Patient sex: M
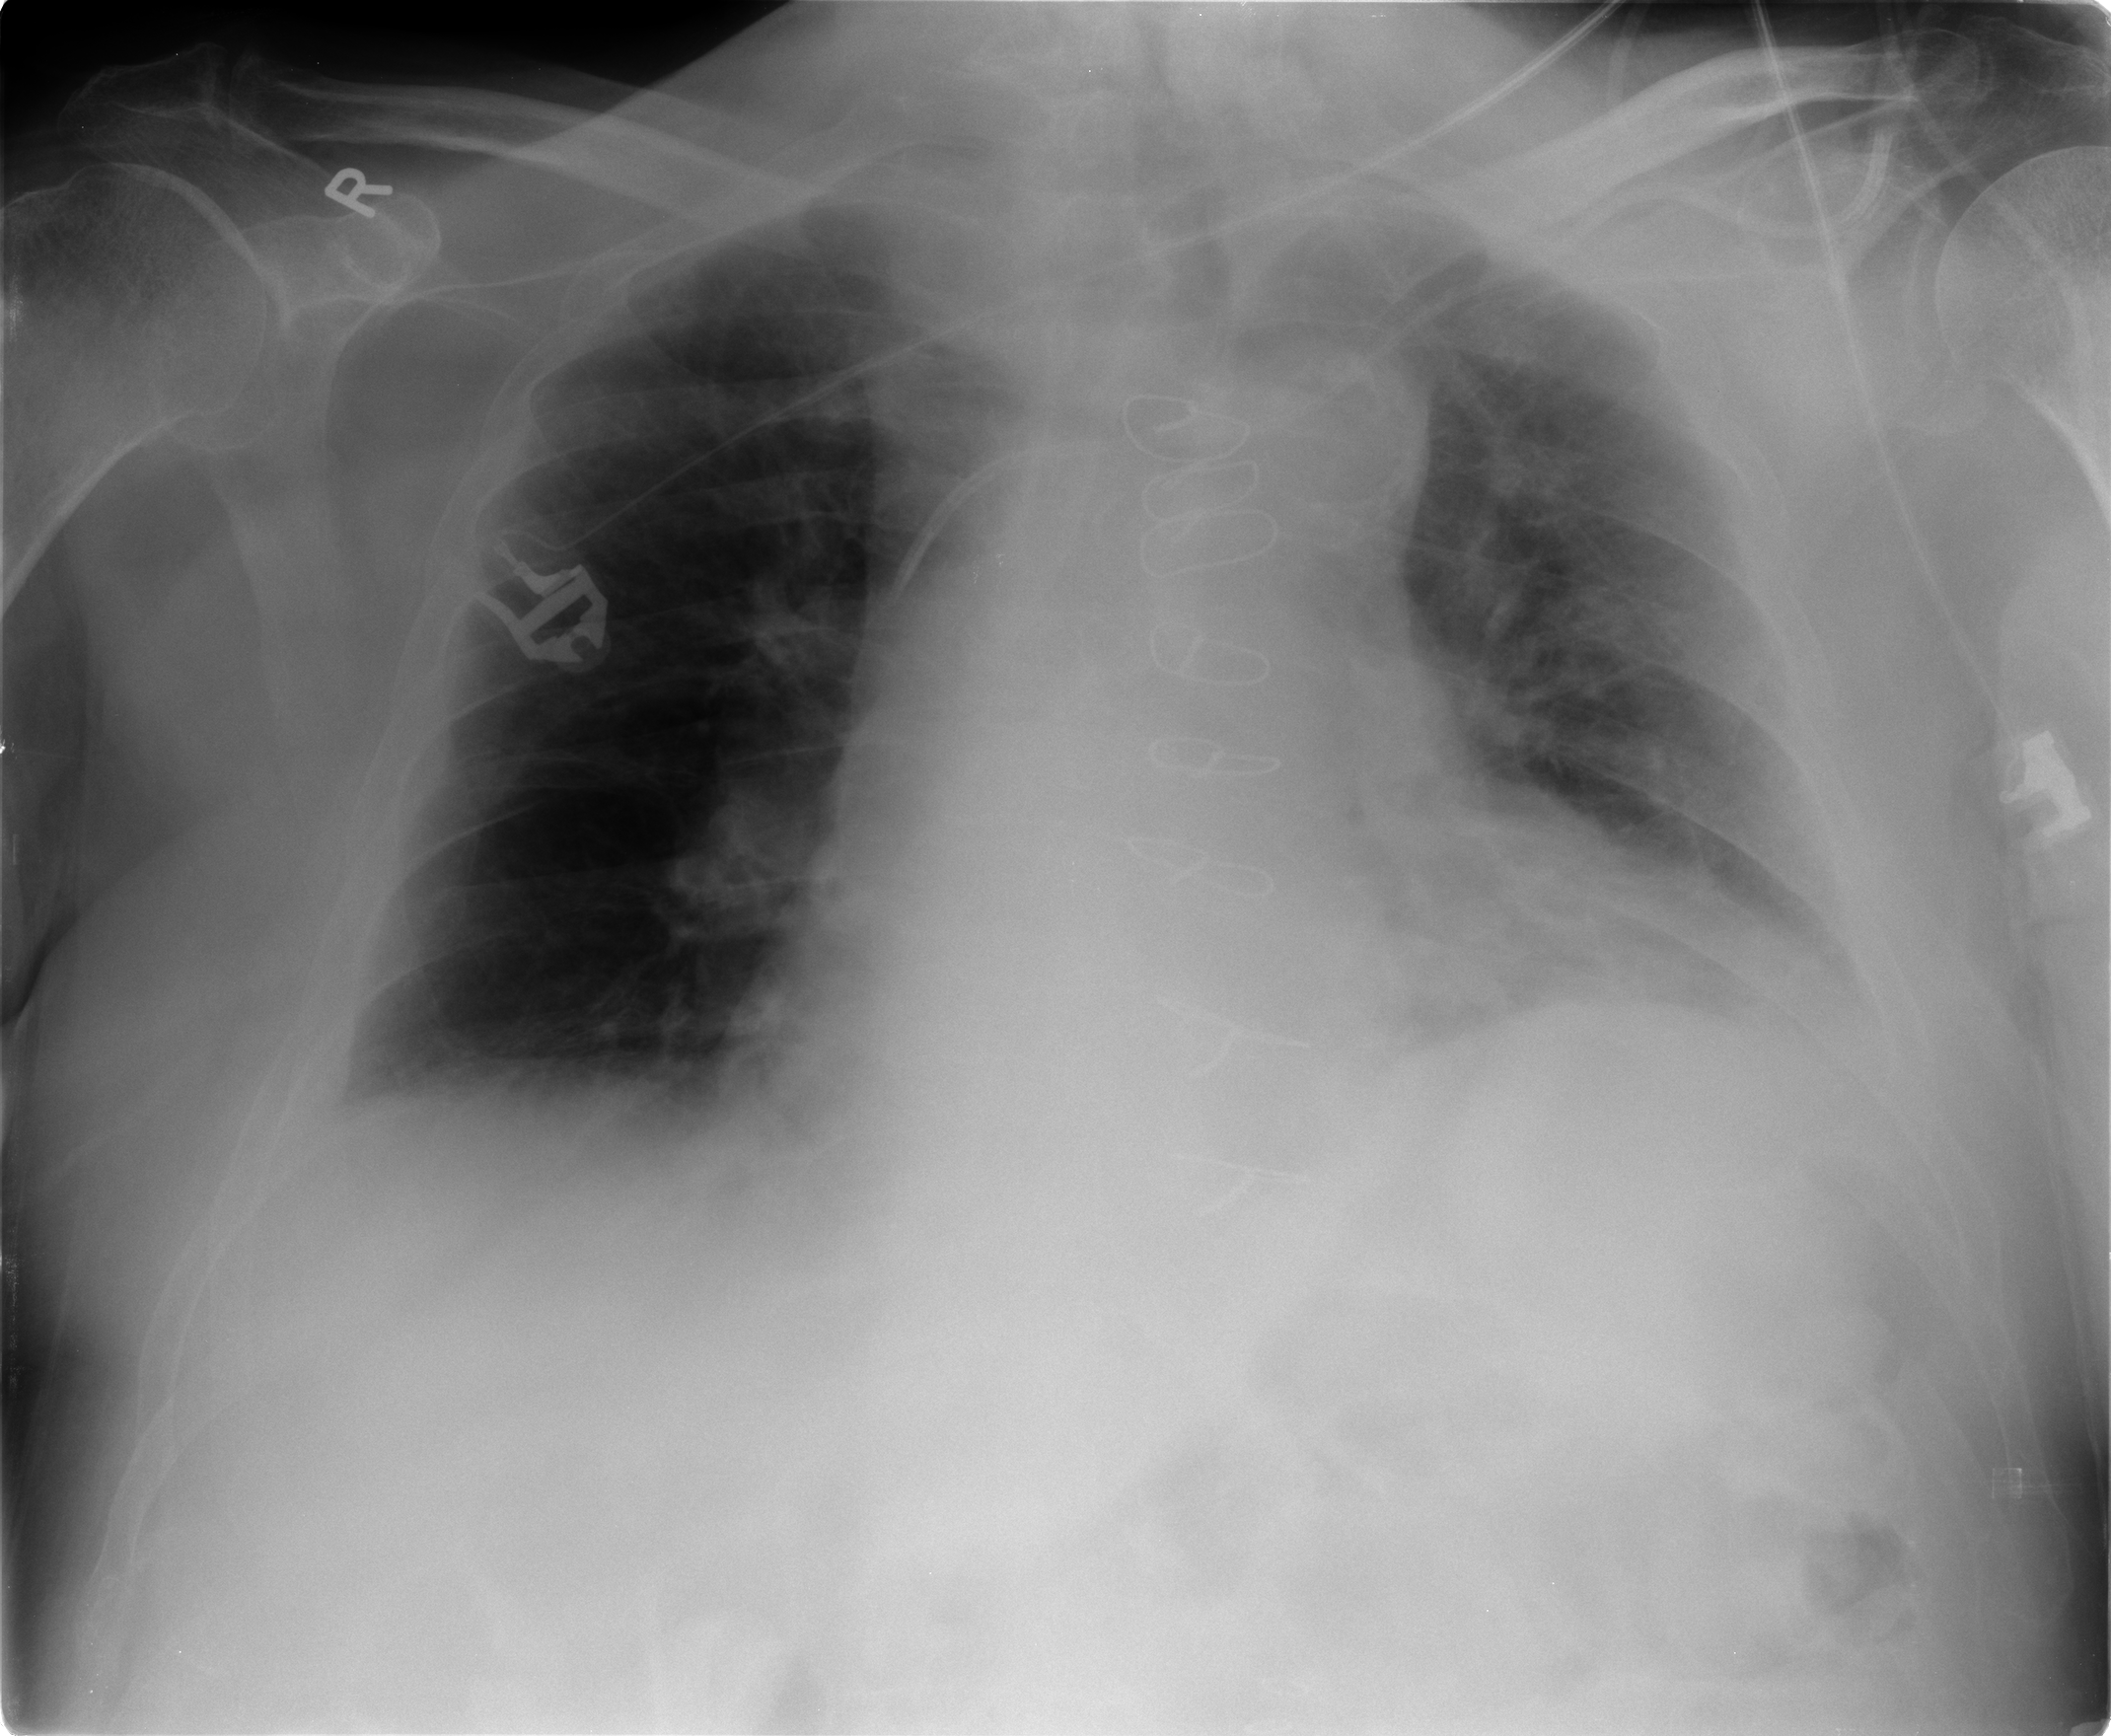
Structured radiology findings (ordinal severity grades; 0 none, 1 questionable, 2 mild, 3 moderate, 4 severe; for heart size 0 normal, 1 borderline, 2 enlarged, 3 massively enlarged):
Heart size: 3
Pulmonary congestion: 1
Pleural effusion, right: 0
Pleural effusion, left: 0
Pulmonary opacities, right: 0
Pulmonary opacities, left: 0
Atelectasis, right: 0
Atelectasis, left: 1